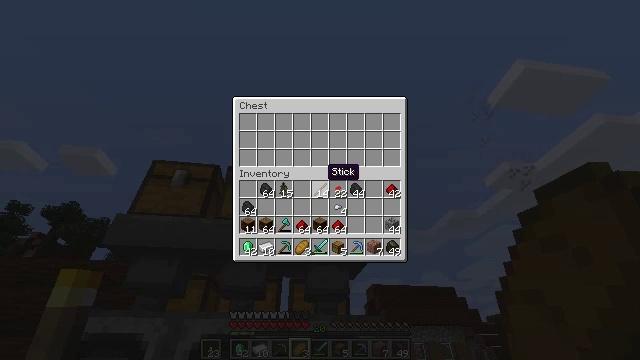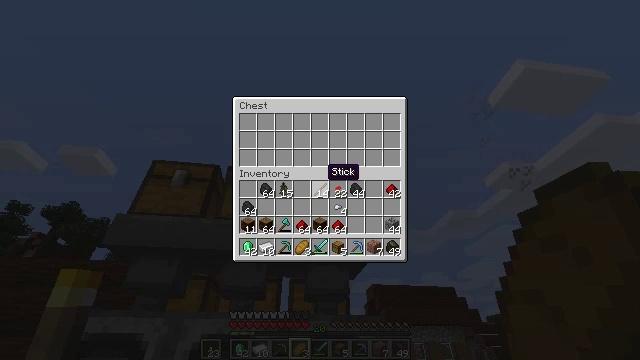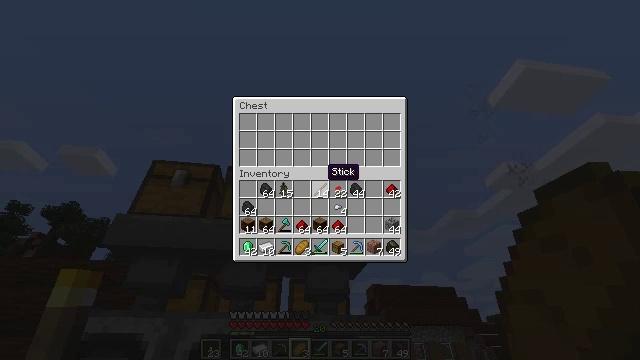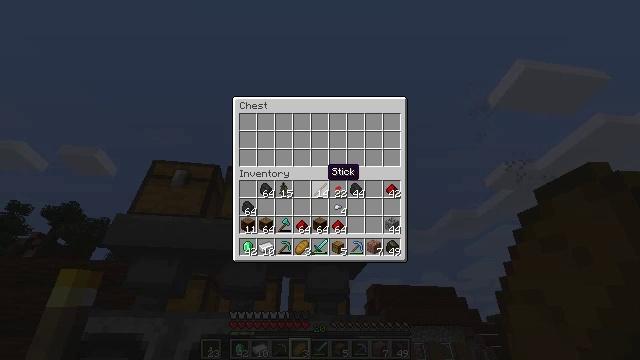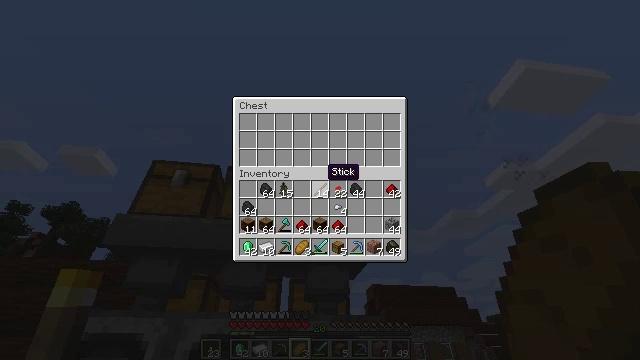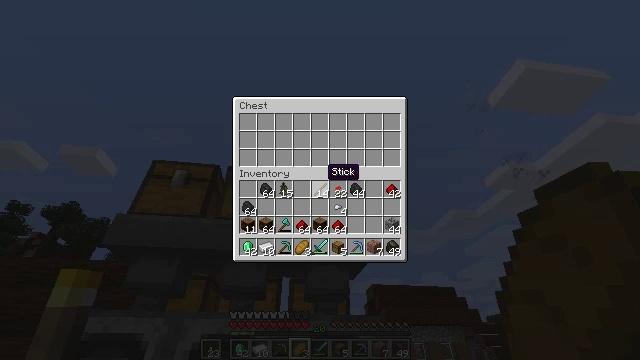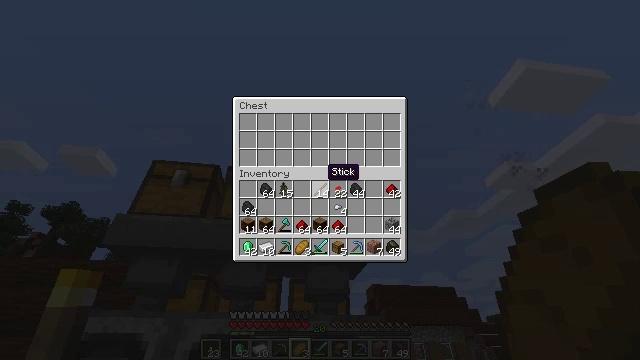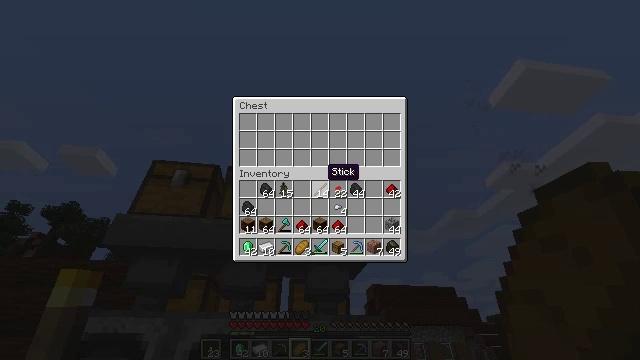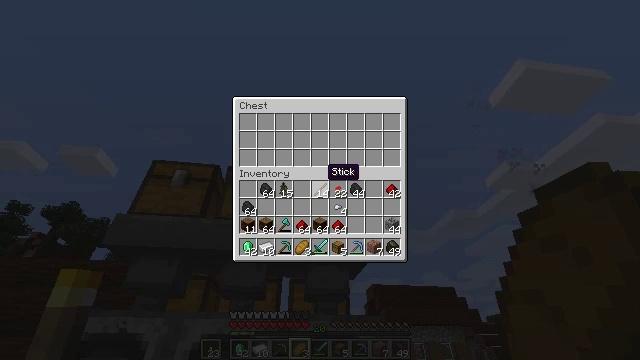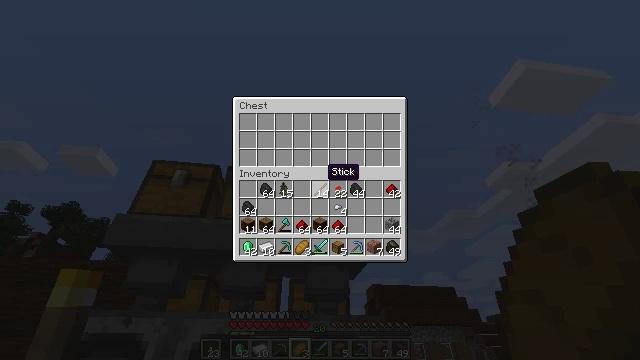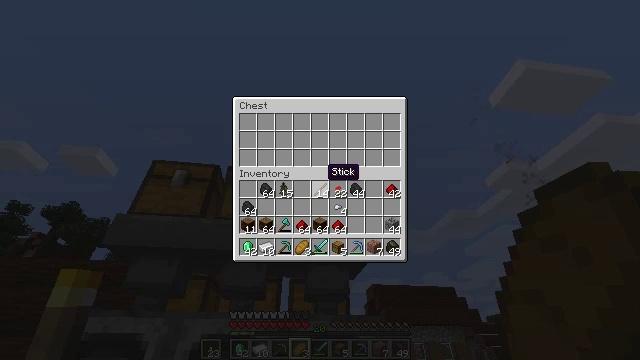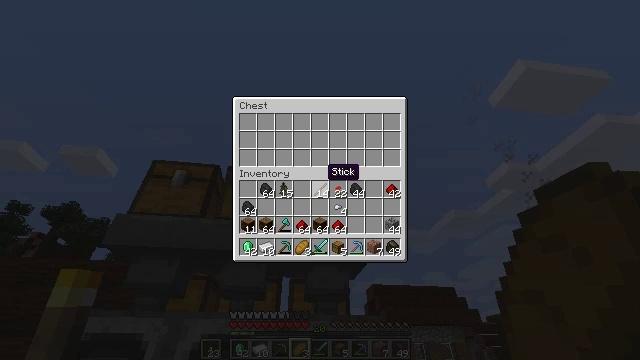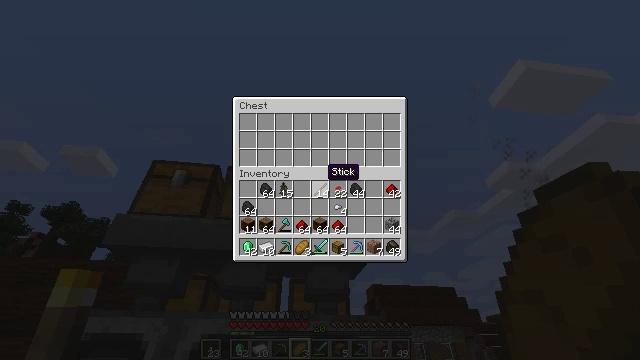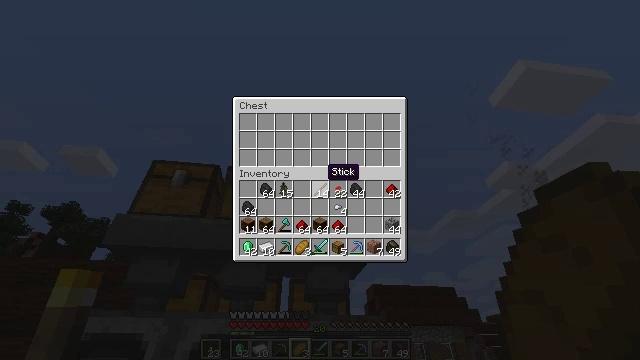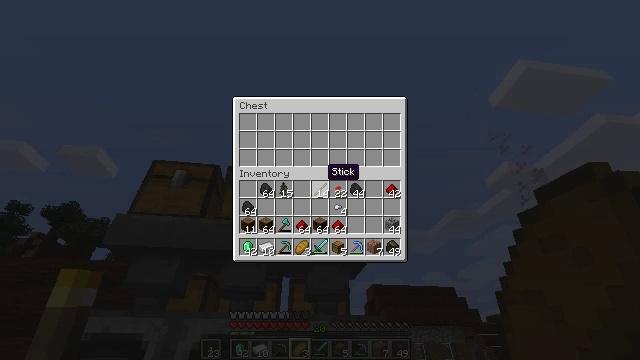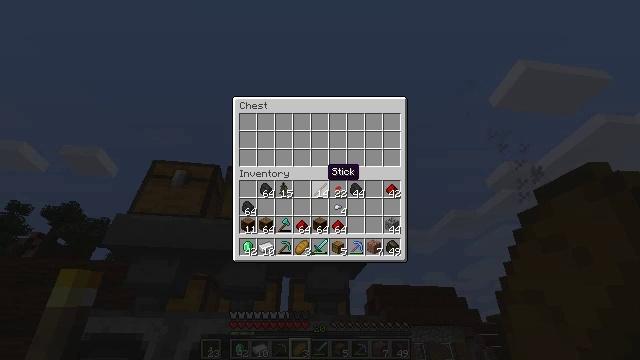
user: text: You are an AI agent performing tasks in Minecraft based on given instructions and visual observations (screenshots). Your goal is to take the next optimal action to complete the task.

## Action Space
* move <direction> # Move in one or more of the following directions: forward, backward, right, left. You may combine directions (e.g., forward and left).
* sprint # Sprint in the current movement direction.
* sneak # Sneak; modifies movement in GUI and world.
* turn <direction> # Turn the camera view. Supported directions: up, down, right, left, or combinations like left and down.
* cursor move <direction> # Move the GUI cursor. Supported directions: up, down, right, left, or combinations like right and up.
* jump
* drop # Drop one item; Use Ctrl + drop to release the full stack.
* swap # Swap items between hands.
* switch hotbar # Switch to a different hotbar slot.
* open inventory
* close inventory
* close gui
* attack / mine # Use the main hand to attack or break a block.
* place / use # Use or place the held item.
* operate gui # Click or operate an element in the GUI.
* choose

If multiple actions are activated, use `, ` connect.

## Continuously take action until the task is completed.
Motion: motion action
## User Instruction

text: Get an emerald by using the crafting table.
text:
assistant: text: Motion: no_op
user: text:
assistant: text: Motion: no_op
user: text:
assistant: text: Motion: no_op
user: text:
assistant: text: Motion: no_op
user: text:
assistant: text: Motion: no_op
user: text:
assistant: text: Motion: no_op
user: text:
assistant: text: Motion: no_op
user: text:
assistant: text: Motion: no_op
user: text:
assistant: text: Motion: no_op
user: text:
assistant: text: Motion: no_op
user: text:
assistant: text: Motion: no_op
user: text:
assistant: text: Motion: no_op
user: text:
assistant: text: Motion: no_op
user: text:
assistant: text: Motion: no_op
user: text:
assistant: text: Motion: no_op
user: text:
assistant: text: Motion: no_op
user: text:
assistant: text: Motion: no_op
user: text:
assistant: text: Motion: no_op
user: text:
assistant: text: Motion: no_op
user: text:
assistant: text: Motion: no_op
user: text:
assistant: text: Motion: no_op
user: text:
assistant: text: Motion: no_op
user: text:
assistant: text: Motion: no_op
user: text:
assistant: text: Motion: no_op
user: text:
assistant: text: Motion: no_op
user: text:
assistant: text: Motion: no_op
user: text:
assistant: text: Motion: no_op
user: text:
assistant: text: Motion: no_op
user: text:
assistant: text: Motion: no_op
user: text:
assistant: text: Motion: no_op